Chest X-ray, AP view. Patient: 24 years old, sex F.
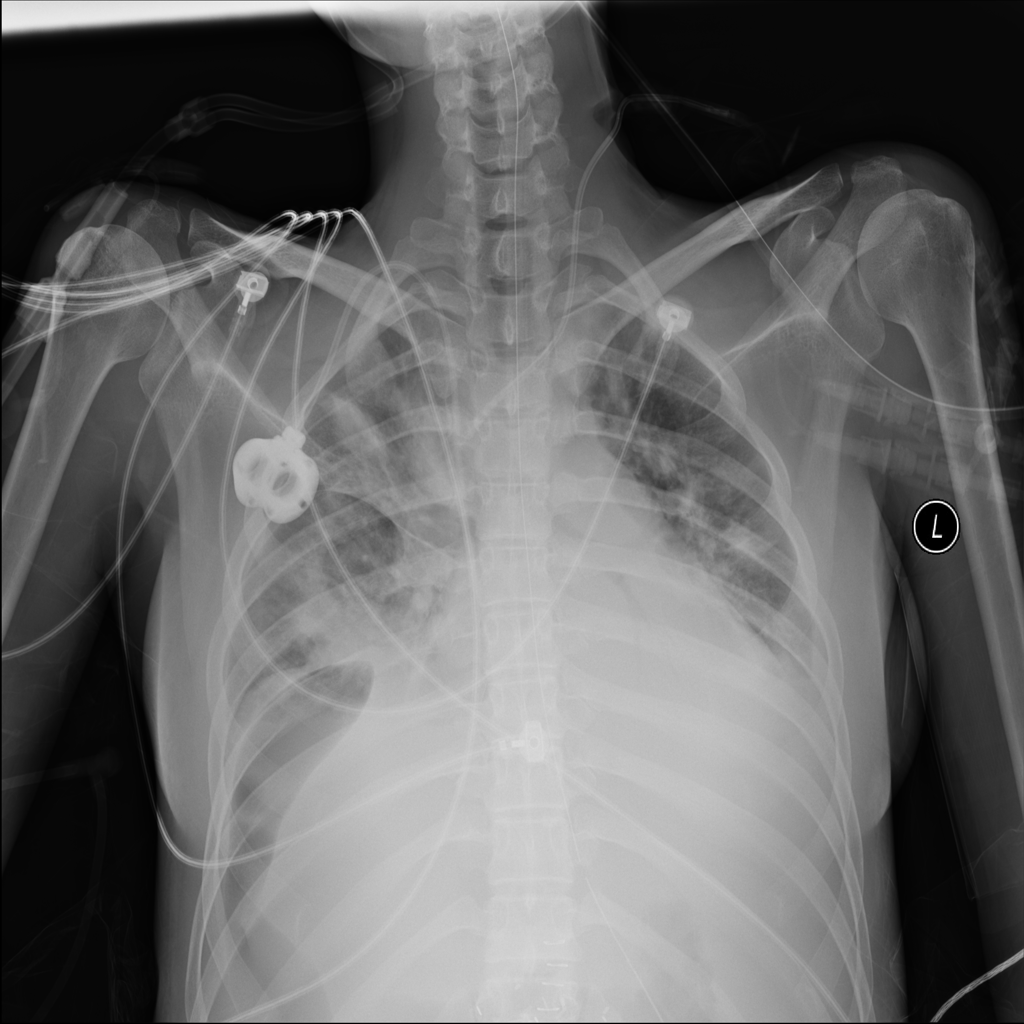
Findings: Atelectasis, Consolidation, Infiltration